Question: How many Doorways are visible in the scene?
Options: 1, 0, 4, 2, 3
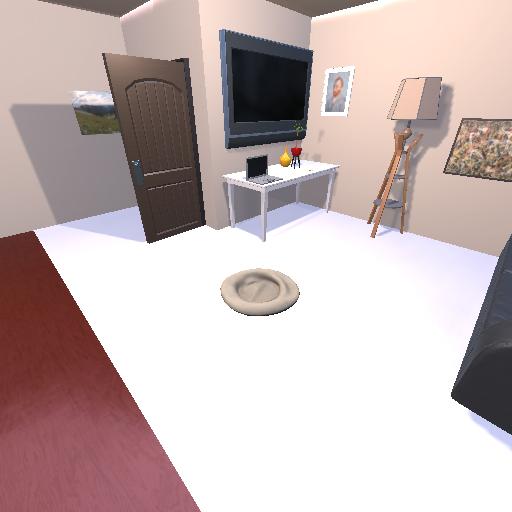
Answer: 1